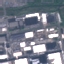
Label: Industrial